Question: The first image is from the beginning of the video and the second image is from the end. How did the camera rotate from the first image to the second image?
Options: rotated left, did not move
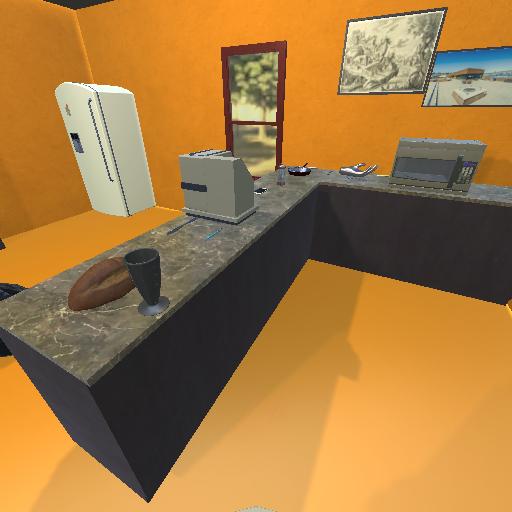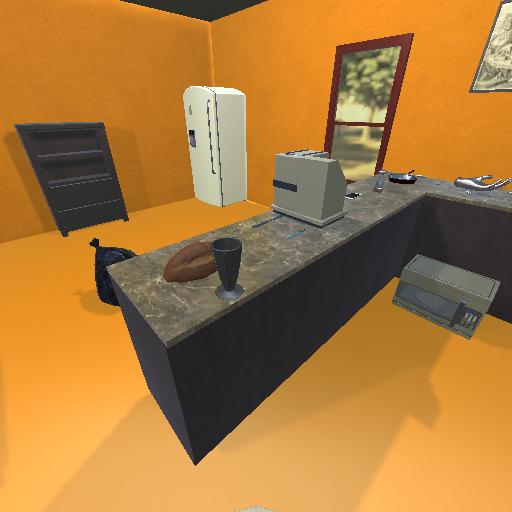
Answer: rotated left